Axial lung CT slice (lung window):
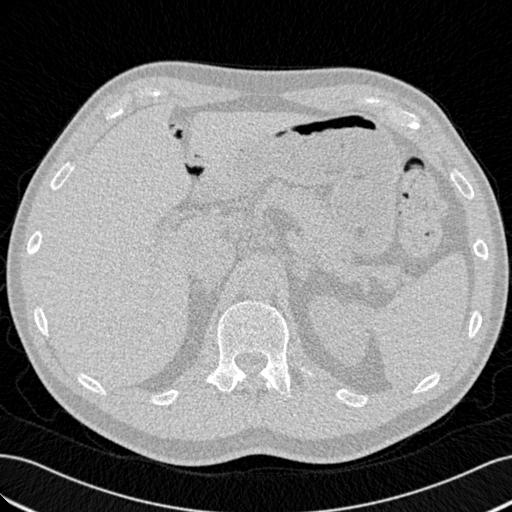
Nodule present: no